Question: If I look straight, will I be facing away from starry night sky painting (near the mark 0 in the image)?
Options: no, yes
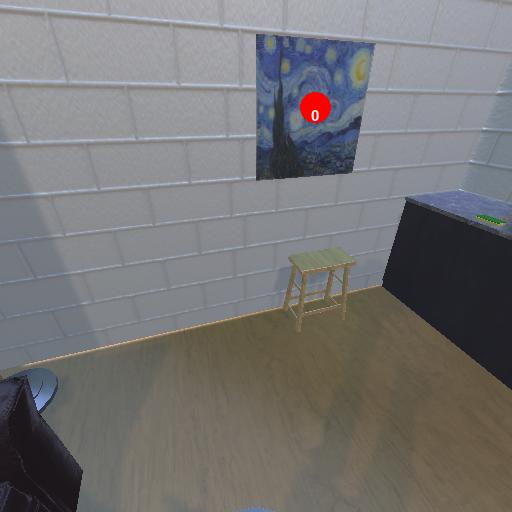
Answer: no